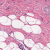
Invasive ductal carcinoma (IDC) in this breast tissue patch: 0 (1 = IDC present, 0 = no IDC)